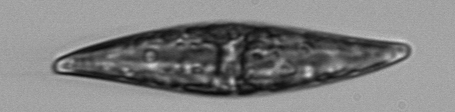
Label: Pleurosigma